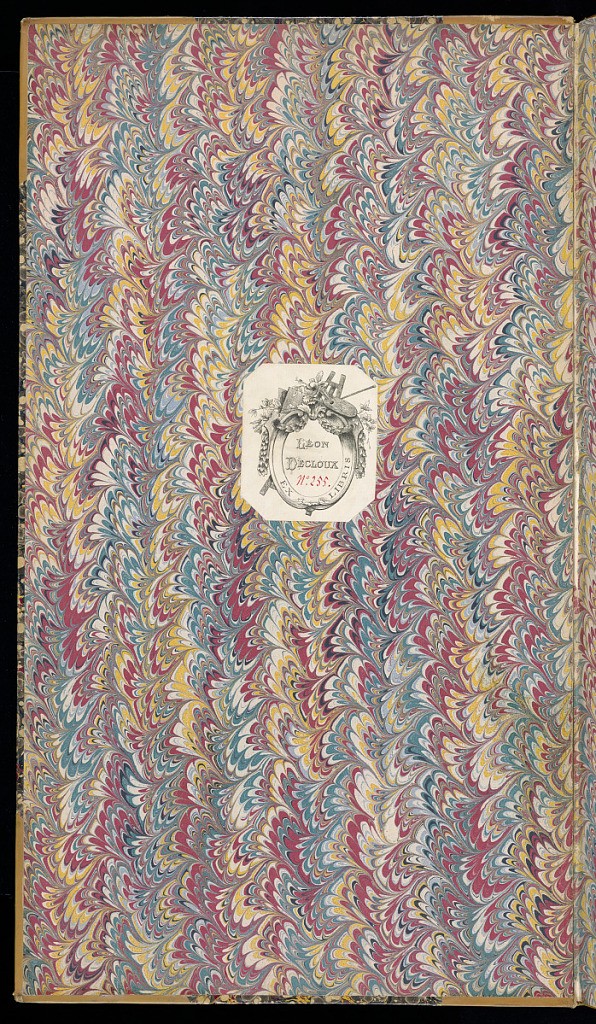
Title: NOUVELLES Decoration d’Apartemens Dessiné Par Boulanger Sculpteur
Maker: Jean-François-Antoine Boulanger, French?, active mid 18th century
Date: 1755–76
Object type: Album
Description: Album of designs for doors, painted panels (boiserie), mantel and overmantel decorated with rococo motifs and ornament. The plates are numbered and signed.